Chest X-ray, PA view. Patient: 41 years old, sex F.
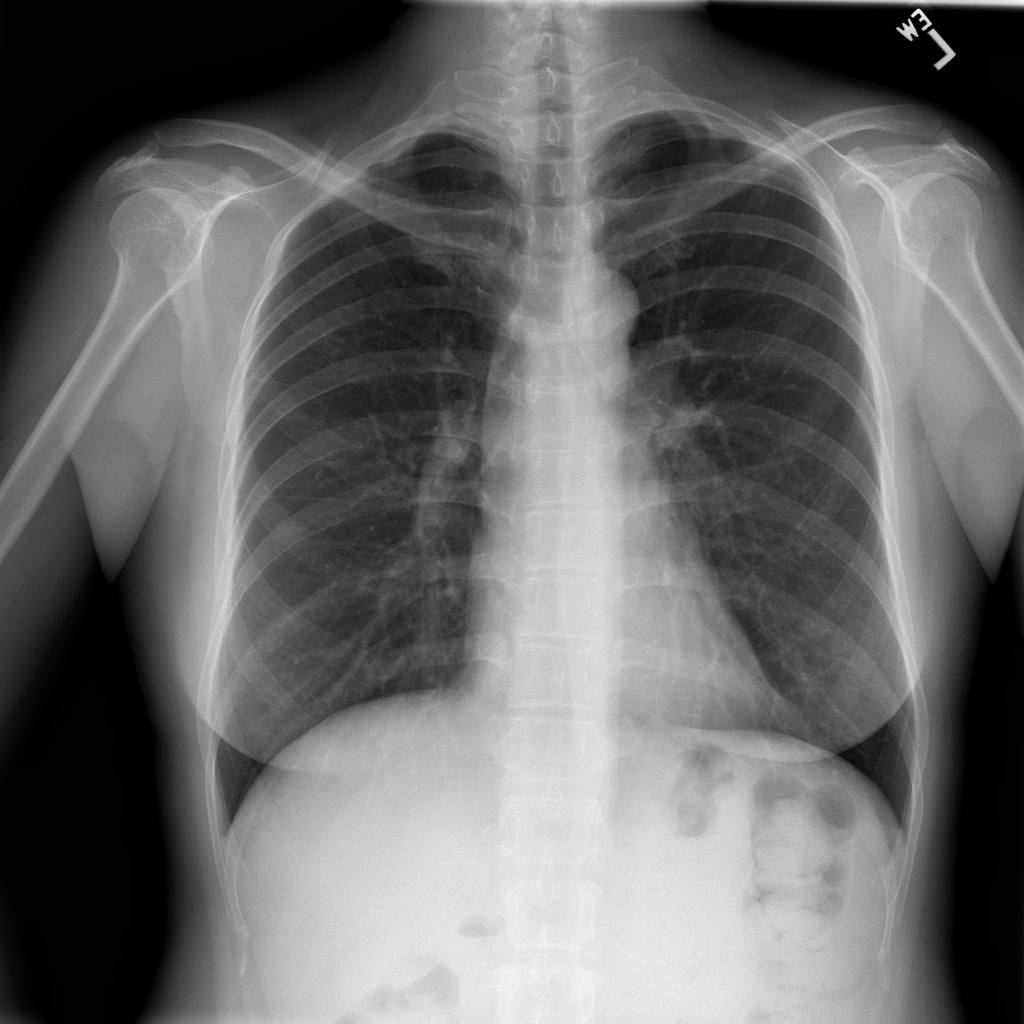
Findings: No Finding